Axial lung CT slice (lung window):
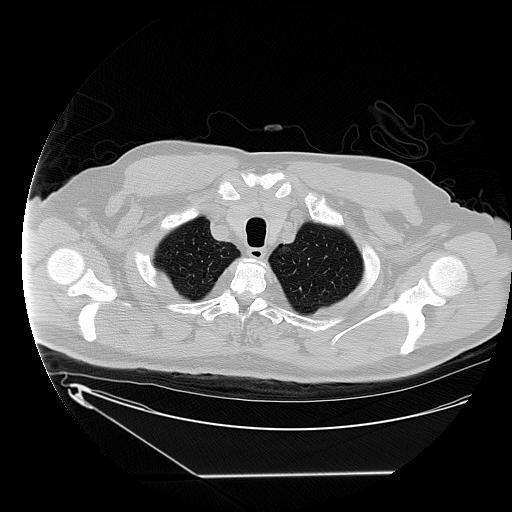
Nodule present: no